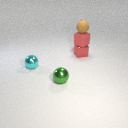
small red metal cube below small red rubber cube